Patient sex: F
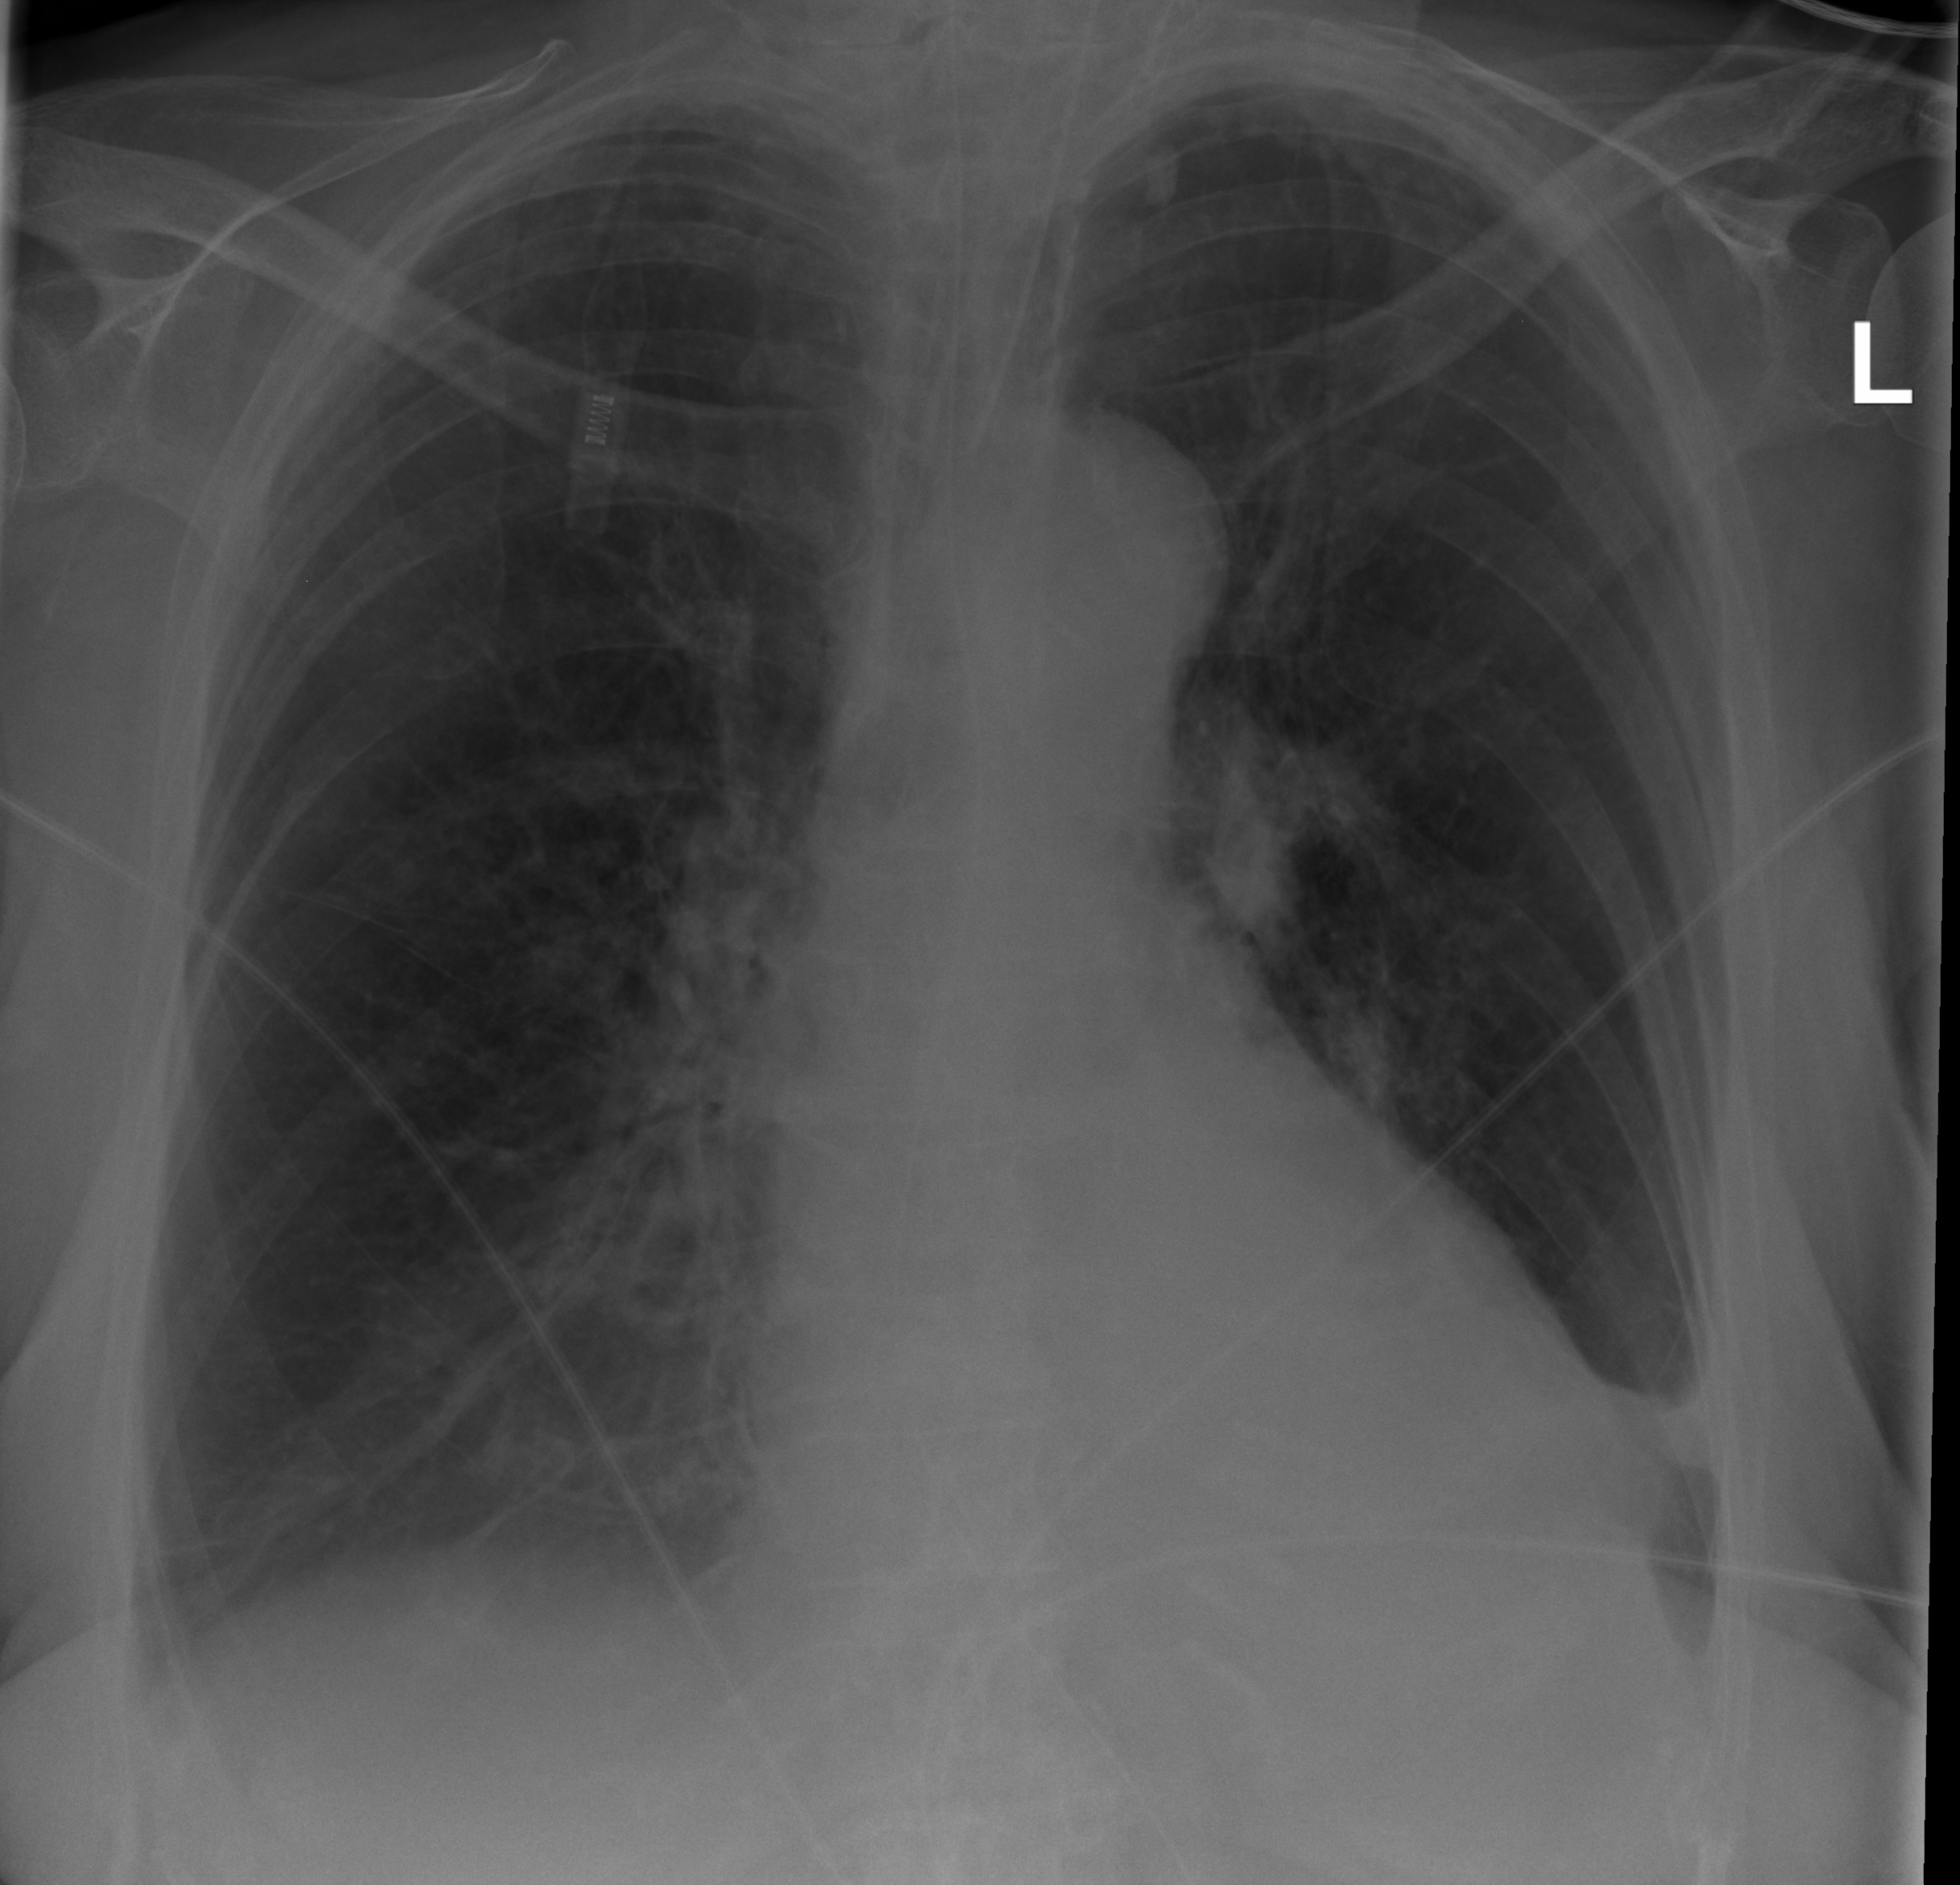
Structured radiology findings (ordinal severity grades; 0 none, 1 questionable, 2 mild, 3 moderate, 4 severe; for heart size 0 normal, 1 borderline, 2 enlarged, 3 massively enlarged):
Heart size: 2
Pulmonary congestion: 0
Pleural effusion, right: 2
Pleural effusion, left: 0
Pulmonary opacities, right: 0
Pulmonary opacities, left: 0
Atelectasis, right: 2
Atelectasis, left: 2